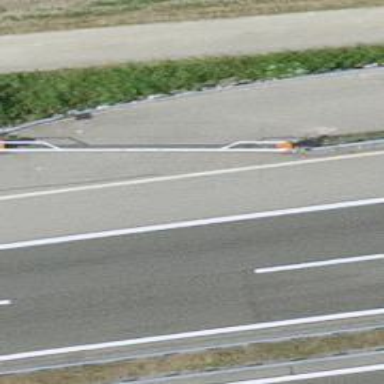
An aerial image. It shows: Lift gate barrier.